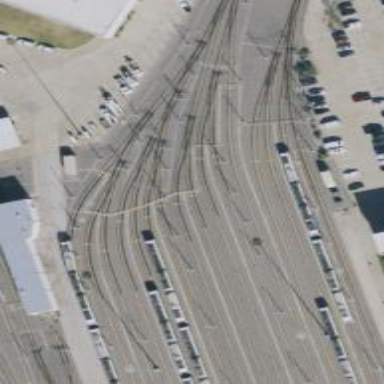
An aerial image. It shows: Light rail yard with electrified contact lines.